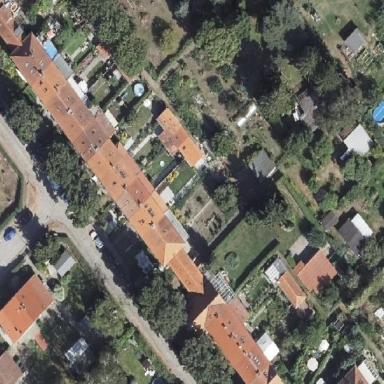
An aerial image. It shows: Terrace building.